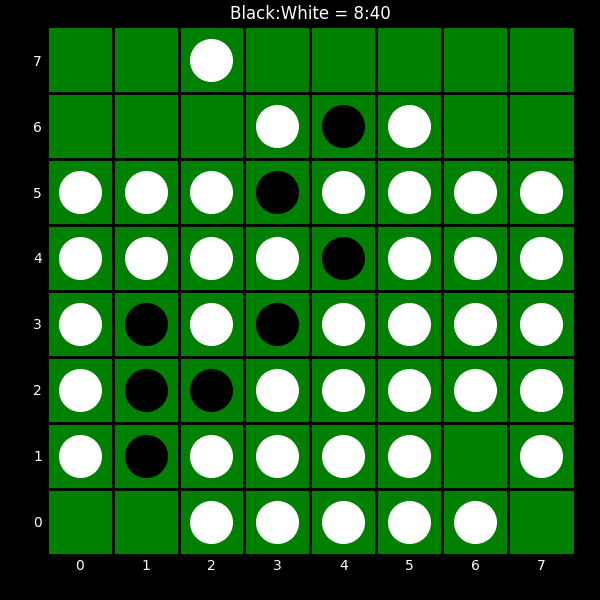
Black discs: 8
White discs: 40